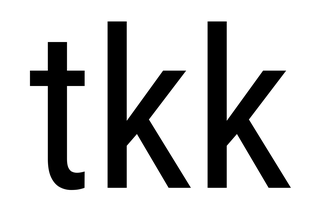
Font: Roboto_Condensed_Regular